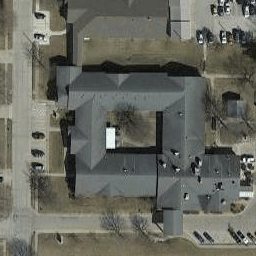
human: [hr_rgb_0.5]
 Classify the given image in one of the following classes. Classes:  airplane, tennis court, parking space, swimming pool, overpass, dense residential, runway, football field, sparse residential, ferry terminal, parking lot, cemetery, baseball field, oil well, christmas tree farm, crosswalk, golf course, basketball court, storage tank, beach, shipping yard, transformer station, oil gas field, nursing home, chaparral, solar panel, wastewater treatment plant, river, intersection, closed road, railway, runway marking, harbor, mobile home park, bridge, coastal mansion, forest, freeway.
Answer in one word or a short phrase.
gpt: nursing home